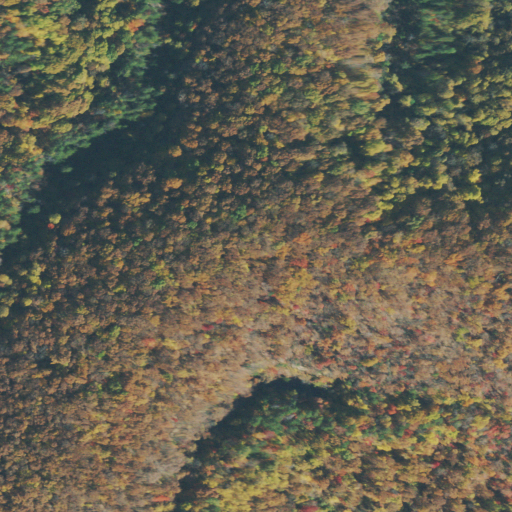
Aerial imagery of mountain in Tennessee named Gunter Mountain containing deciduous forest and mixed forest